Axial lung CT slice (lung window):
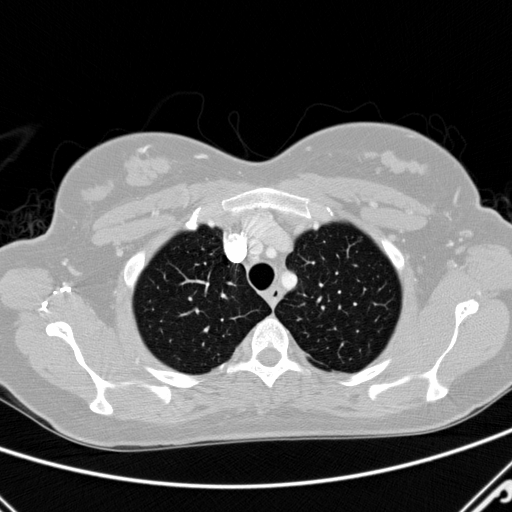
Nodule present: no